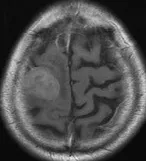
MR images showing solitary intrinsic lesion centred around the pre-central gyrus, confirmed to be metastatic deposit of MPM on histological assessment. . T2-weighted image.
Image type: radiology (mri)